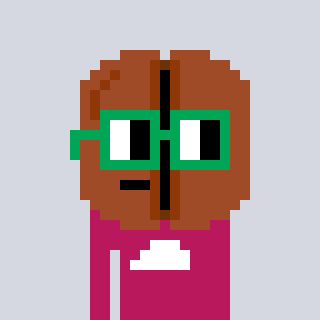
a pixel art character with square green glasses, a coffeebean-shaped head and a darkpink-colored body on a cool background